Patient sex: M
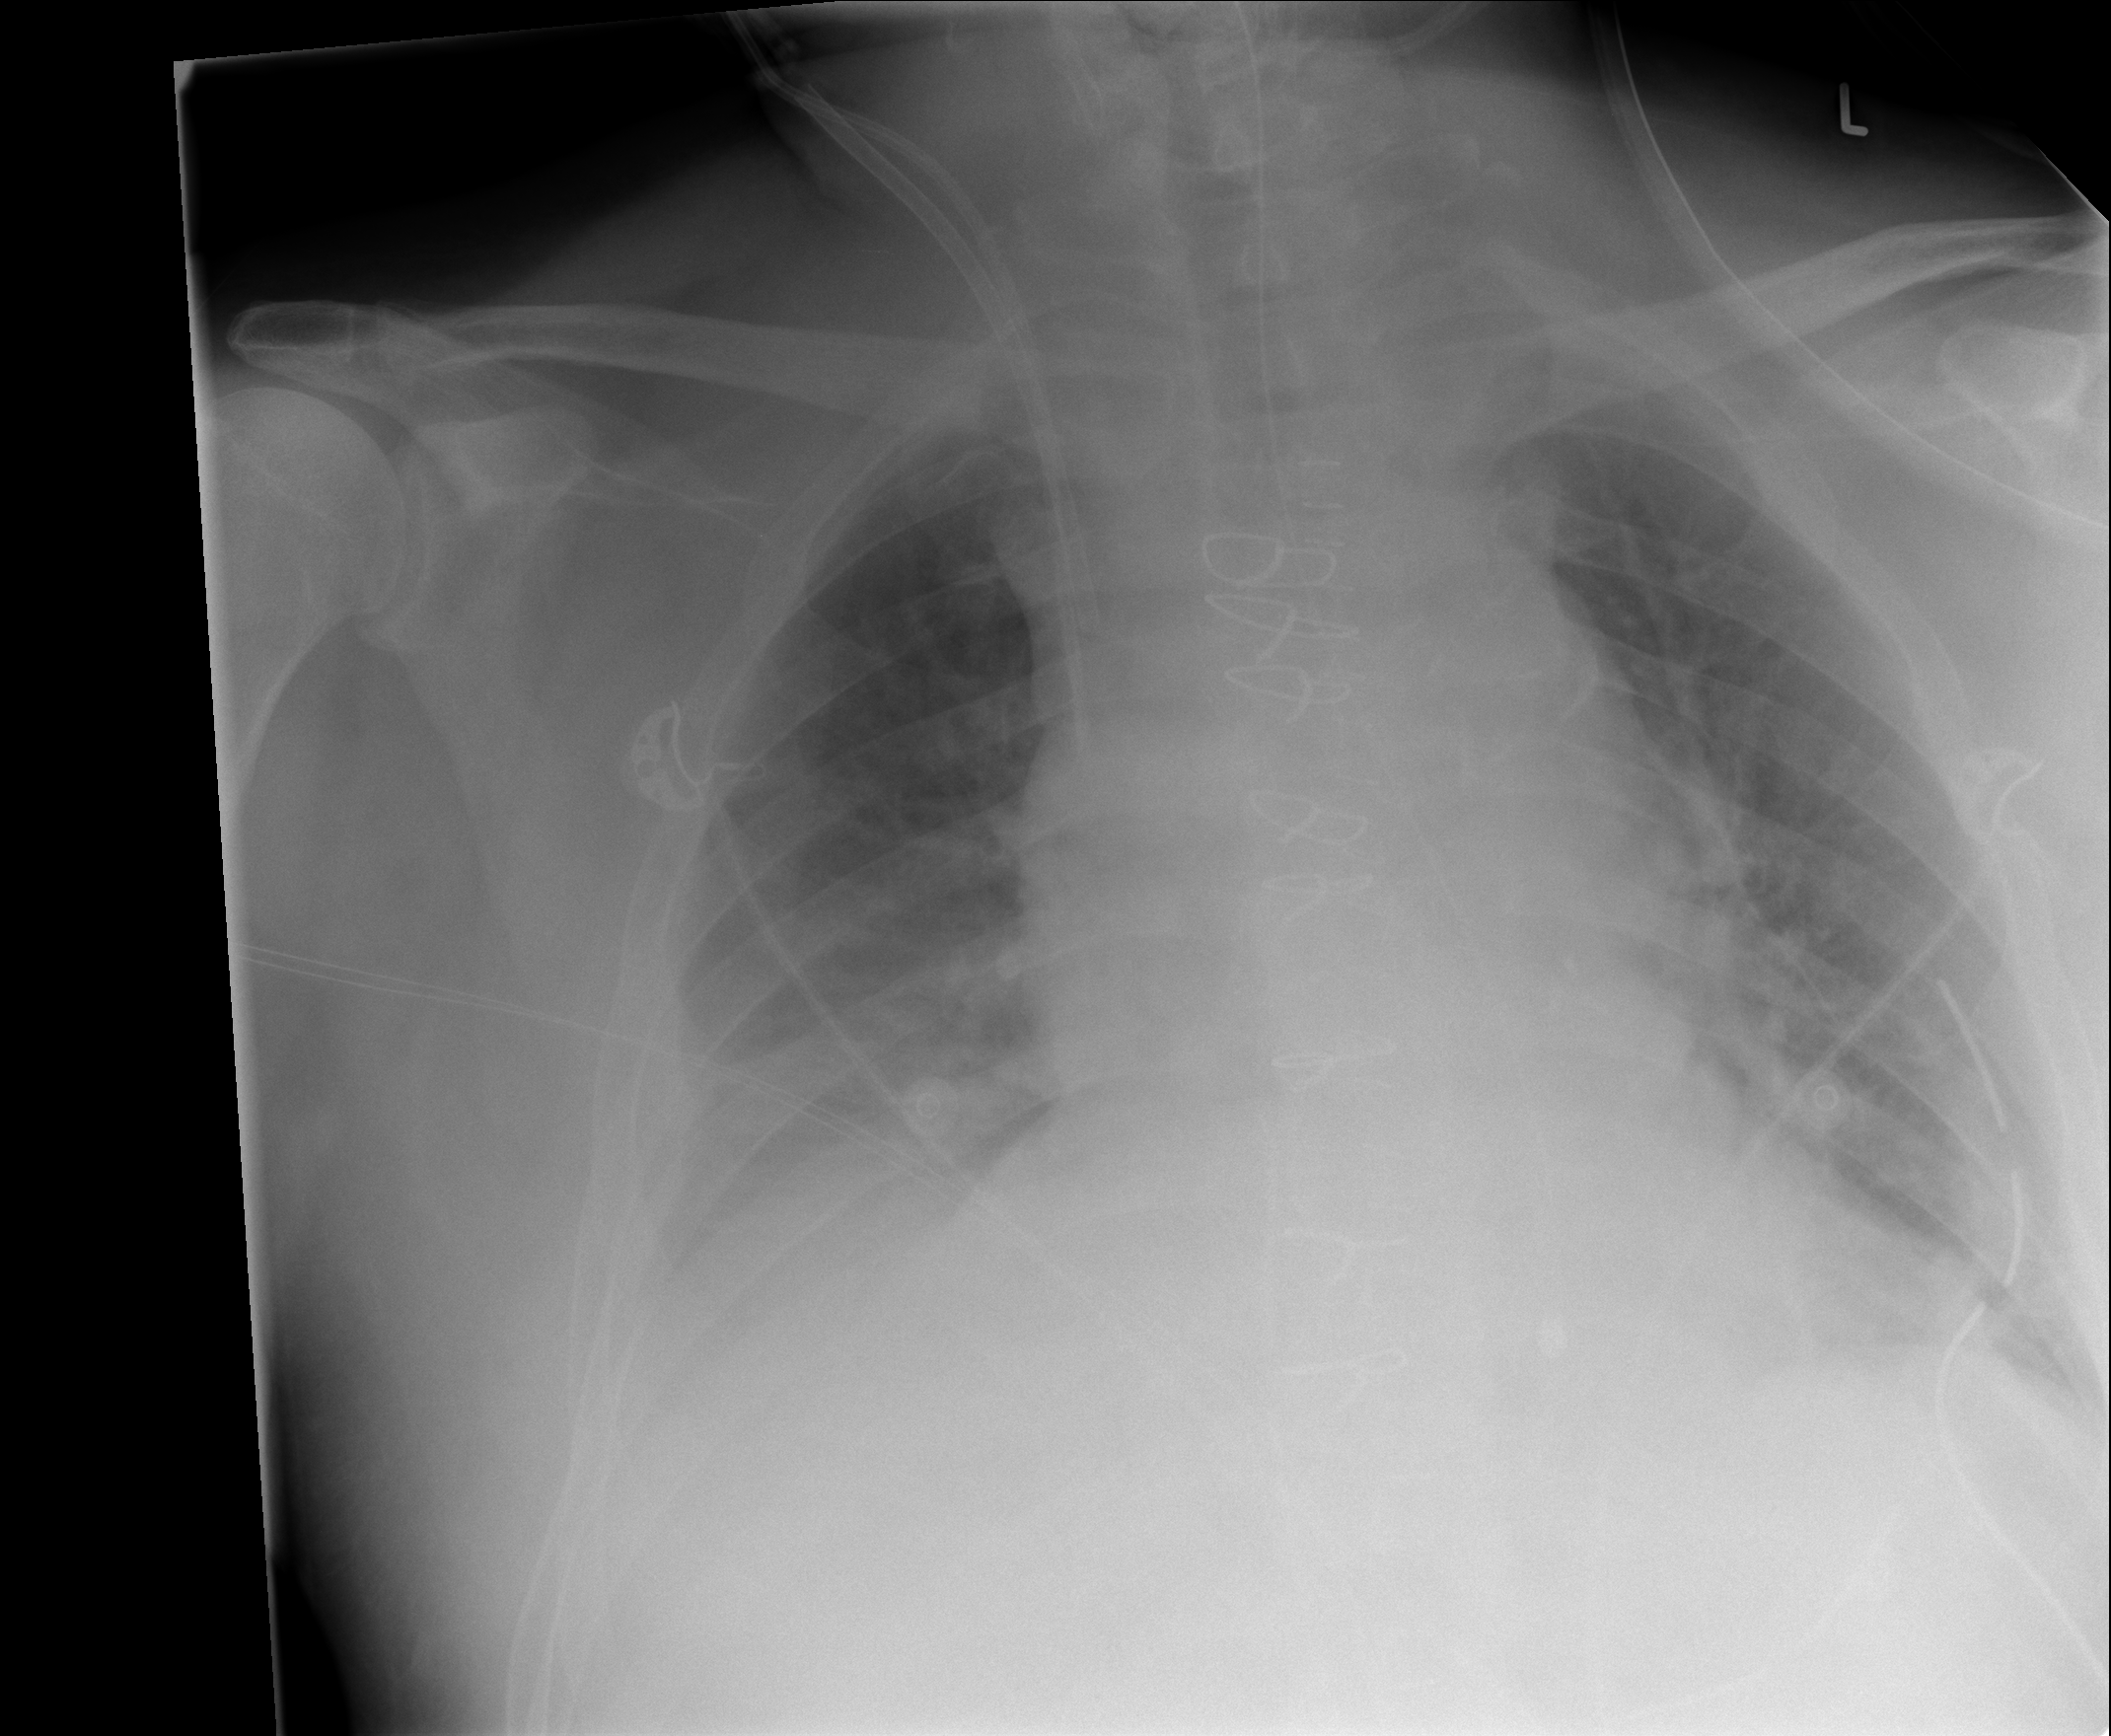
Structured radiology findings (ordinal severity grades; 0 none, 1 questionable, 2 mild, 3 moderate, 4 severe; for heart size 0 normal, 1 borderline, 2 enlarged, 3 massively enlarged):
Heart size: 0
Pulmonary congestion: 2
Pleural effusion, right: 2
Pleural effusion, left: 2
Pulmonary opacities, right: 0
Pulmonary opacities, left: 2
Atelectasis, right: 2
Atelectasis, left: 2